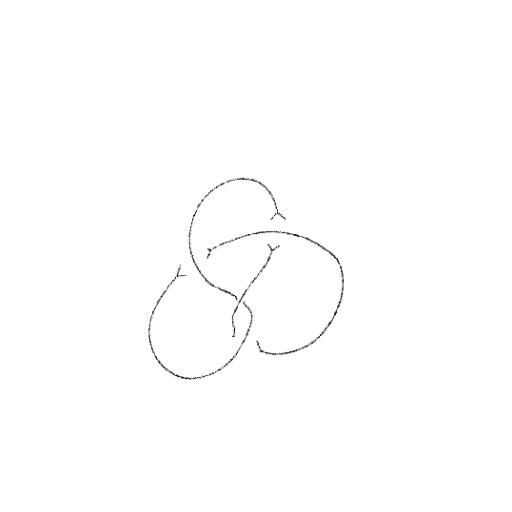
Crossing number: 4